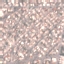
Land use / land cover class: Residential